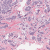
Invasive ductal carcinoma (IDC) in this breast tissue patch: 1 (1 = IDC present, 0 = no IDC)